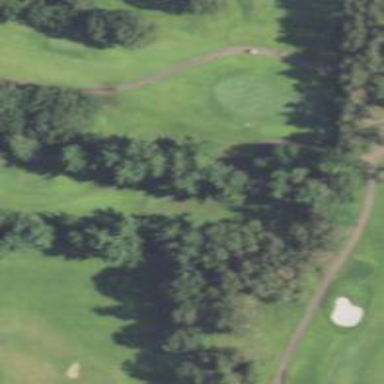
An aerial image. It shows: Service road designated as golf cart path.